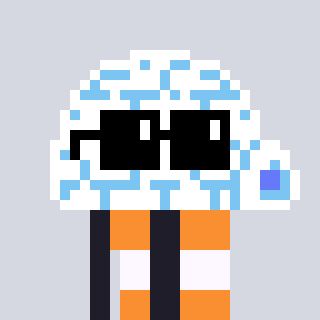
a pixel art character with square black sunglasses, a igloo-shaped head and a grayscale-colored body on a cool background